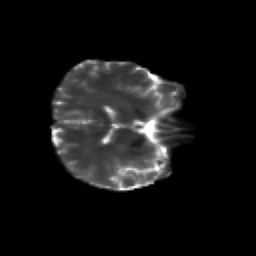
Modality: T2w
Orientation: axial
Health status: healthy
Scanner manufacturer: siemens
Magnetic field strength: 3 T
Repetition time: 12 s
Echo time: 0.092 s